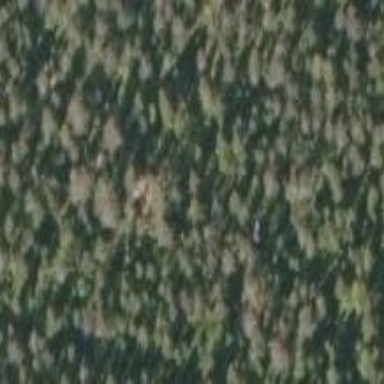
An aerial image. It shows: Woodland with needle-leaved trees.